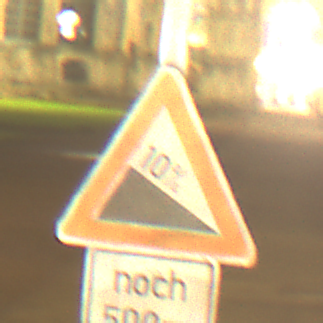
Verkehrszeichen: Gefaelle10
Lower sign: LaengeEinerStrecke3
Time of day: Night
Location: Outdoor (Urban)
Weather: Overcast
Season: NotSpecified
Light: Artificial